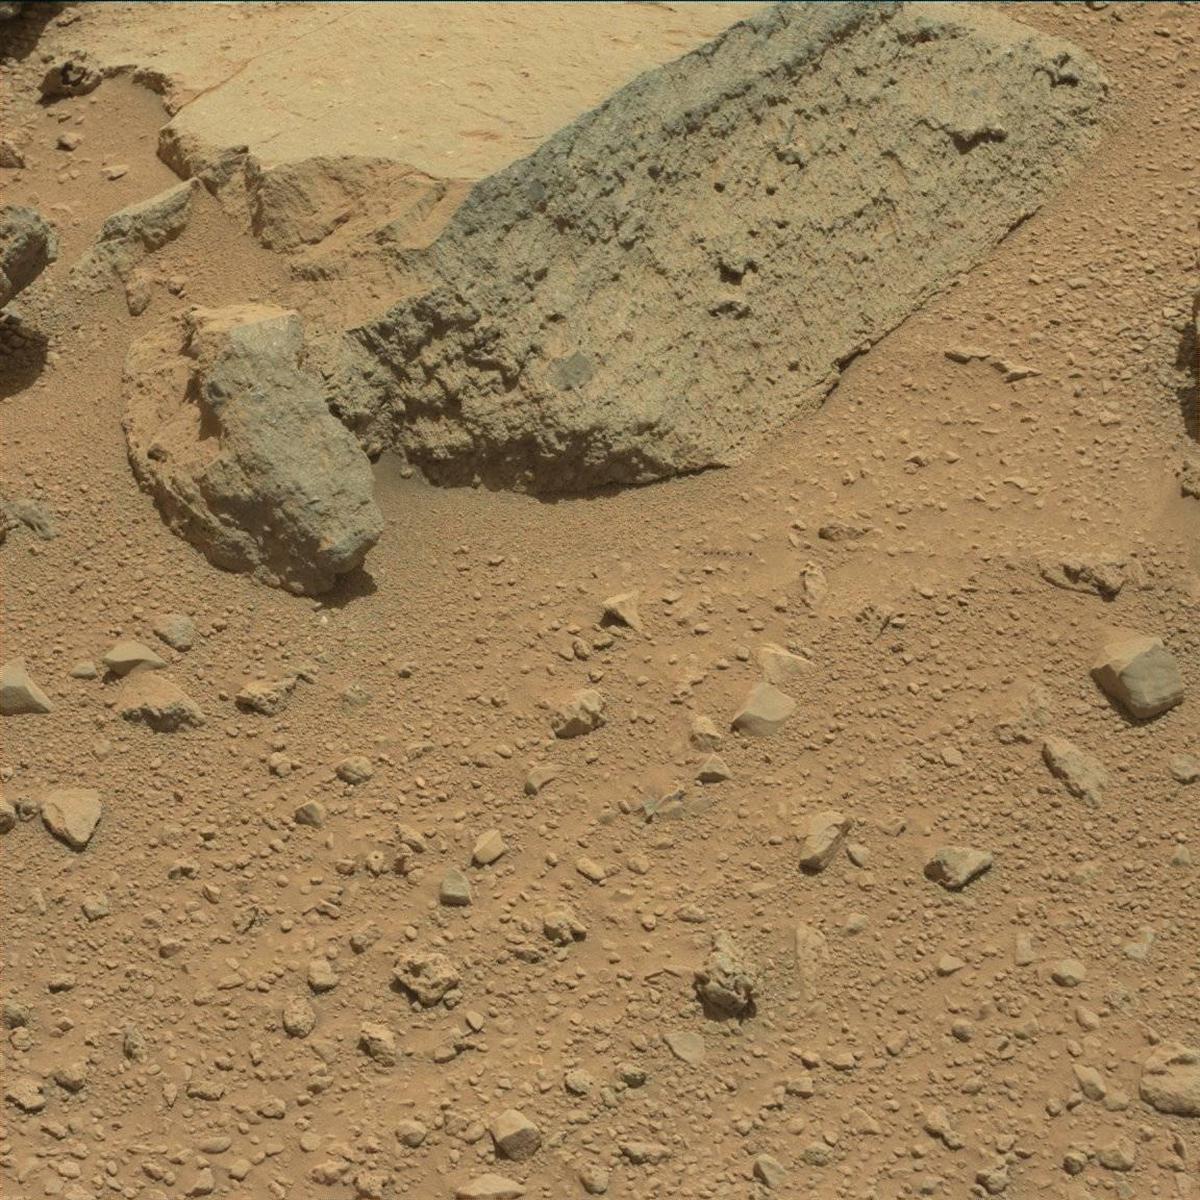
Terrain classes present: Bedrock, Rock, Sand / Soil